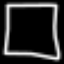
Label: square